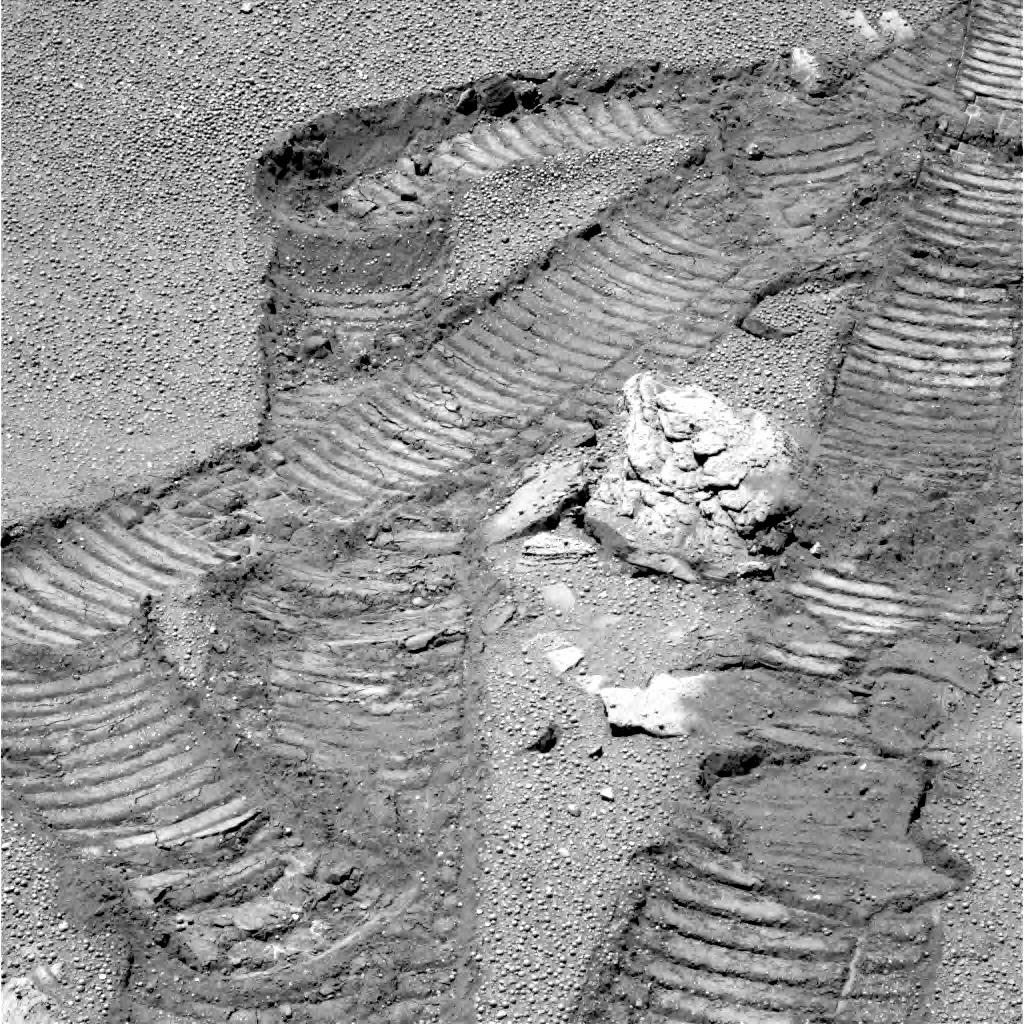
Terrain classes present: Bedrock, Gravel / Sand / Soil, Track